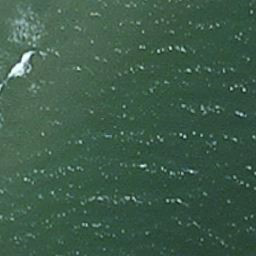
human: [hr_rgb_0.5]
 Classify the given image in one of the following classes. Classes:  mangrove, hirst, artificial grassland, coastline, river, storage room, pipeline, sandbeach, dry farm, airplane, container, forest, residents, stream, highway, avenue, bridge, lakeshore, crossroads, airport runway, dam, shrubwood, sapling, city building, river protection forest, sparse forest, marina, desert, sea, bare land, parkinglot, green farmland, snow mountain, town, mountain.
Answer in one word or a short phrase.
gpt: sea